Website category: jobs
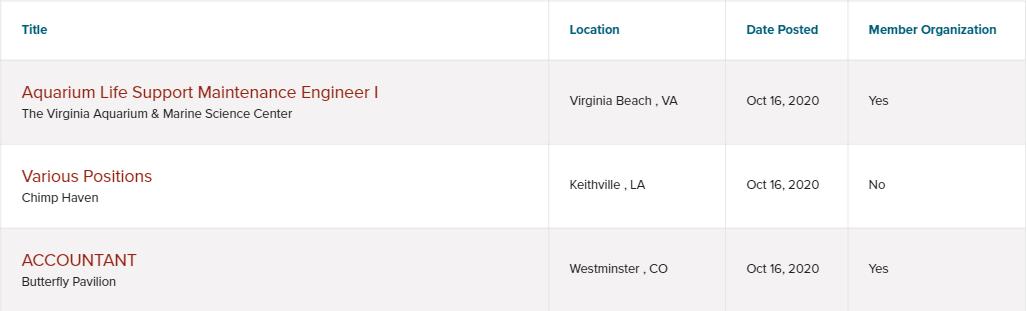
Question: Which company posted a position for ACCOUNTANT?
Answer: Butterfly Pavilion

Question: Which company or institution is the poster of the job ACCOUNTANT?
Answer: Butterfly Pavilion

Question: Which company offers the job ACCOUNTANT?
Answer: Butterfly Pavilion

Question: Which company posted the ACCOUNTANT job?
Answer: Butterfly Pavilion

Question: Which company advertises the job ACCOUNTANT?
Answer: Butterfly Pavilion

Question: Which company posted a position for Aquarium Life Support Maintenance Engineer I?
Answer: The Virginia Aquarium & Marine Science Center

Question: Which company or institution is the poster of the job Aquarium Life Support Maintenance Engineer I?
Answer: The Virginia Aquarium & Marine Science Center

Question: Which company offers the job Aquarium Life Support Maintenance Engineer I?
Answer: The Virginia Aquarium & Marine Science Center

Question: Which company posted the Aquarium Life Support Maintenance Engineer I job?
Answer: The Virginia Aquarium & Marine Science Center

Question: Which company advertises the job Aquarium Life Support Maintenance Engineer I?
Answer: The Virginia Aquarium & Marine Science Center

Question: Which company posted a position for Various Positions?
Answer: Chimp Haven

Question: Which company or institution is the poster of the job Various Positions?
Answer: Chimp Haven

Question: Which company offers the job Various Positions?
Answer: Chimp Haven

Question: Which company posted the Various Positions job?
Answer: Chimp Haven

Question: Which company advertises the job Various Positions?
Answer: Chimp Haven

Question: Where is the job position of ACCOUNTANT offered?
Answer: Westminster , CO

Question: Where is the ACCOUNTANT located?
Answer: Westminster , CO

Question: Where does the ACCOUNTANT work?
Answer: Westminster , CO

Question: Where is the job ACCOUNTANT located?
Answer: Westminster , CO

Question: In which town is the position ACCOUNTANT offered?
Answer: Westminster , CO

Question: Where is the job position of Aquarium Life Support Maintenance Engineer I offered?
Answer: Virginia Beach , VA

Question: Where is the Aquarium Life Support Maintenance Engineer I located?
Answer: Virginia Beach , VA

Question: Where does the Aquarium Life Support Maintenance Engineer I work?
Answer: Virginia Beach , VA

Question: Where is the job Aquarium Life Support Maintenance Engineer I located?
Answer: Virginia Beach , VA

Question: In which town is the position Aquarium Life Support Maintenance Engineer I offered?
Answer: Virginia Beach , VA

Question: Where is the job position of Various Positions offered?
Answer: Keithville , LA

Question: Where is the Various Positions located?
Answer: Keithville , LA

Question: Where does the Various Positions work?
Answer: Keithville , LA

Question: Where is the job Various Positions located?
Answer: Keithville , LA

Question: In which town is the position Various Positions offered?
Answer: Keithville , LA

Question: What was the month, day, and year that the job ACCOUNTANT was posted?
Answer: Oct 16, 2020

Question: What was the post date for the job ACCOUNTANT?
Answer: Oct 16, 2020

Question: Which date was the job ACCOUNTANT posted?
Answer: Oct 16, 2020

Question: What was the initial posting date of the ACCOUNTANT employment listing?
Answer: Oct 16, 2020

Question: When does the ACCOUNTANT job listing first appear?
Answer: Oct 16, 2020

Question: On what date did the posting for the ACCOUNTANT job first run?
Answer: Oct 16, 2020

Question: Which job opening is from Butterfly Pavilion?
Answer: ACCOUNTANT

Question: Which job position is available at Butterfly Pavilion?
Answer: ACCOUNTANT

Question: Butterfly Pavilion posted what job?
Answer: ACCOUNTANT

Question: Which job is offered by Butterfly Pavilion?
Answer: ACCOUNTANT

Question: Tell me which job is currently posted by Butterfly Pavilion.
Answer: ACCOUNTANT

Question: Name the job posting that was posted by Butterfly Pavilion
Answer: ACCOUNTANT

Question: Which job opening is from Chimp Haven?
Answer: Various Positions

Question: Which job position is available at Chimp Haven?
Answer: Various Positions

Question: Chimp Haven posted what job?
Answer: Various Positions

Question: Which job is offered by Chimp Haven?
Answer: Various Positions

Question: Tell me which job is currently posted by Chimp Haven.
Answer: Various Positions

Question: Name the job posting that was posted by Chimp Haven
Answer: Various Positions

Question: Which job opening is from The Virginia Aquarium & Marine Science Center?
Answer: Aquarium Life Support Maintenance Engineer I

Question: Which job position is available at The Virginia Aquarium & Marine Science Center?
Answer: Aquarium Life Support Maintenance Engineer I

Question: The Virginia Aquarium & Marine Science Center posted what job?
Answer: Aquarium Life Support Maintenance Engineer I

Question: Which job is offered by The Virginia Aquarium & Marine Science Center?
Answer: Aquarium Life Support Maintenance Engineer I

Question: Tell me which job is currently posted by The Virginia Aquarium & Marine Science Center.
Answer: Aquarium Life Support Maintenance Engineer I

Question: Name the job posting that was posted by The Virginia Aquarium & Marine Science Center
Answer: Aquarium Life Support Maintenance Engineer I

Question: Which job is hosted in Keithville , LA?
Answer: Various Positions

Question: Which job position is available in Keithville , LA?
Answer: Various Positions

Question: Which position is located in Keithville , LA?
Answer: Various Positions

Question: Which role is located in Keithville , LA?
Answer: Various Positions

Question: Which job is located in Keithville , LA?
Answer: Various Positions

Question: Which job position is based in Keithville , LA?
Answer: Various Positions

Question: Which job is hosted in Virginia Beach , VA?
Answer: Aquarium Life Support Maintenance Engineer I

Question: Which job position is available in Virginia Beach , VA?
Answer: Aquarium Life Support Maintenance Engineer I

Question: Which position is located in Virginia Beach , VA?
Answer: Aquarium Life Support Maintenance Engineer I

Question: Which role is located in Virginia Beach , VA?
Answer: Aquarium Life Support Maintenance Engineer I